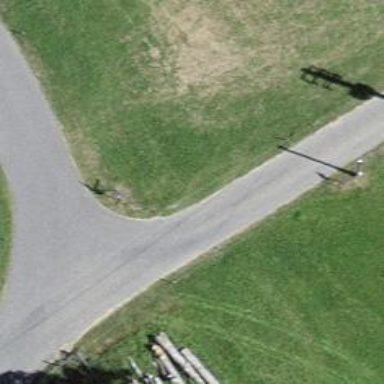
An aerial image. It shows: Unclassified road.